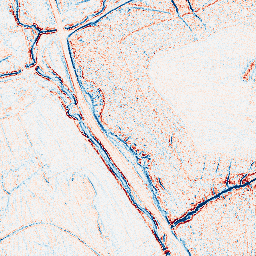
Category: edge_preserving
Decomposition family: bilateral
Decomposition parameters: d: 5
sigma_color: 50
sigma_space: 150
Upsampling method: fft_zeropad
Upsampling parameters: scale: 2
Upsampling scale: 2